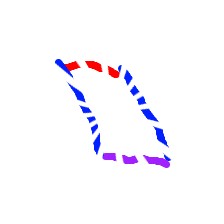
Shape: parallelogram